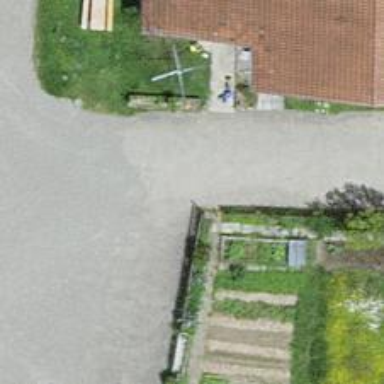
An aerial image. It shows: Farm shop.